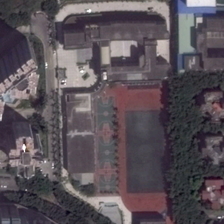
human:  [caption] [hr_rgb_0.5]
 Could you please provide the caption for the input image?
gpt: some buildings and green trees are in a school with a playground with three basketball fields .

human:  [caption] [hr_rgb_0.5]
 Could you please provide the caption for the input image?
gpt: some buildings and green trees are in a school with a playground with three basketball fields .

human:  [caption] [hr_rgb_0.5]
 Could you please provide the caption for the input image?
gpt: some buildings and green trees are in a school with a playground with three basketball fields .

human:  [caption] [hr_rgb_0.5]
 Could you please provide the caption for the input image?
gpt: some buildings and green trees are in a school with a playground with three basketball fields .

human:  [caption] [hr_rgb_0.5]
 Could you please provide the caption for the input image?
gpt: some buildings and green trees are in a school with a playground with three basketball fields .